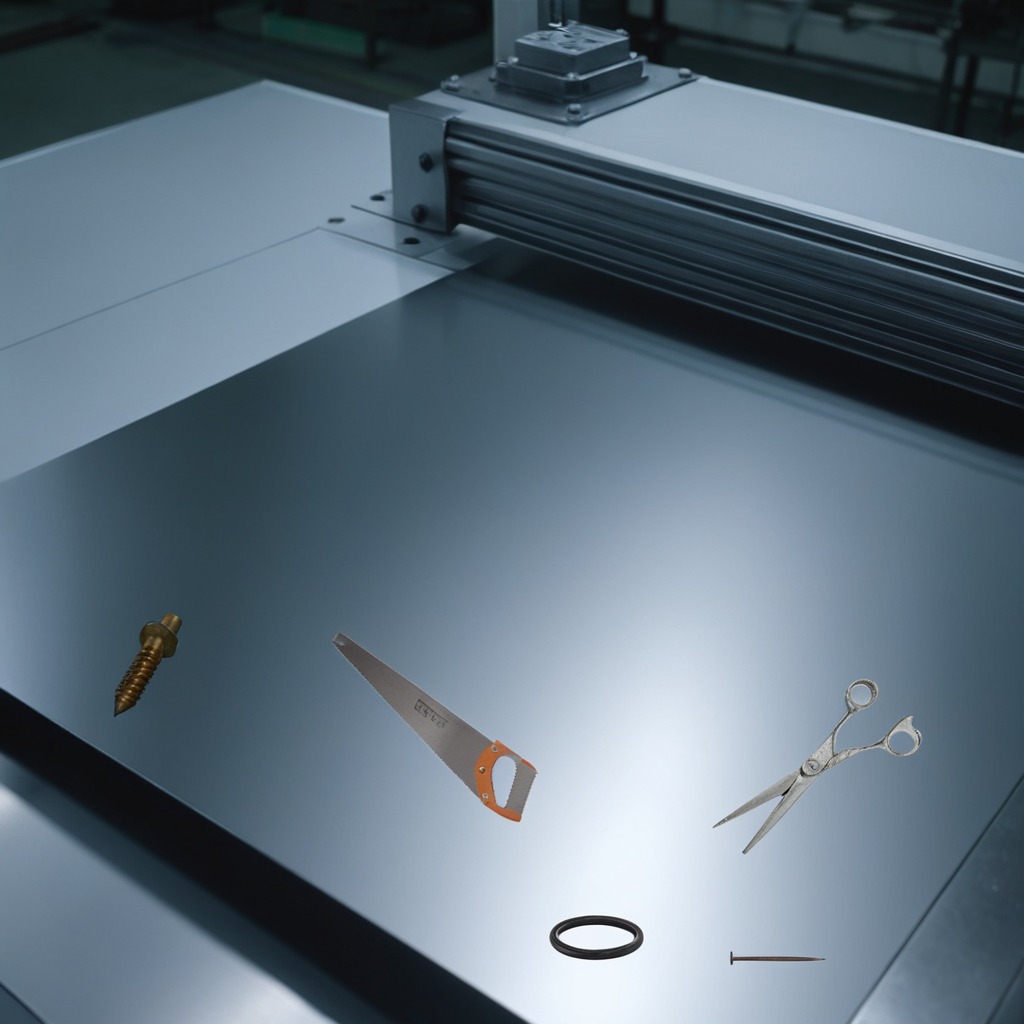
A rubber o-ring, a metal machine screw, an iron nail, a handheld metal saw, and a pair of scissors are lying on a metal table in a machine shop under fluorescent lights.